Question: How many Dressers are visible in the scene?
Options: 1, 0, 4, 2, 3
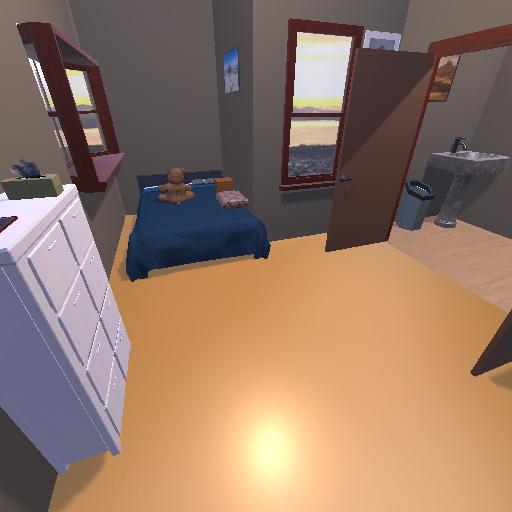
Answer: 1